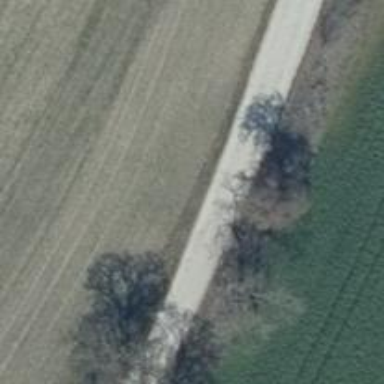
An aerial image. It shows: Sandy track road with grade3 tracktype.